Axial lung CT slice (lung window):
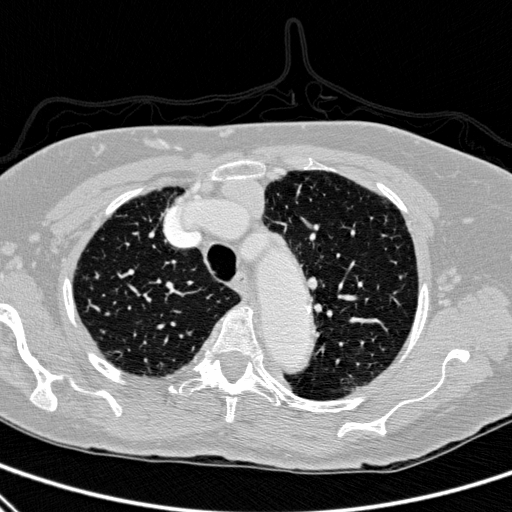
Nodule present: no